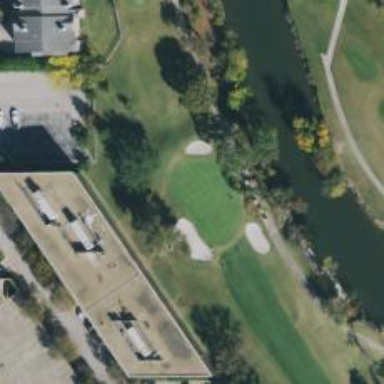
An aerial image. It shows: View of golf hole.